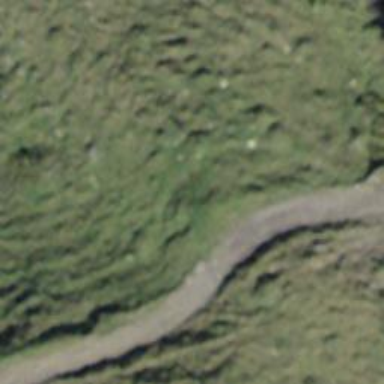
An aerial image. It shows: Path.